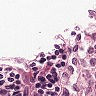
Metastatic tissue present: no